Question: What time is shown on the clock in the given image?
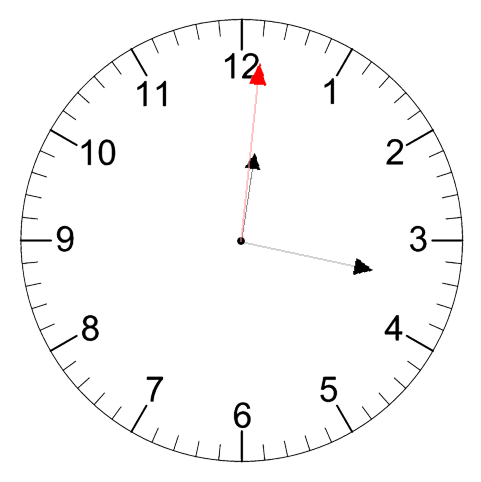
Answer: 12:17:01